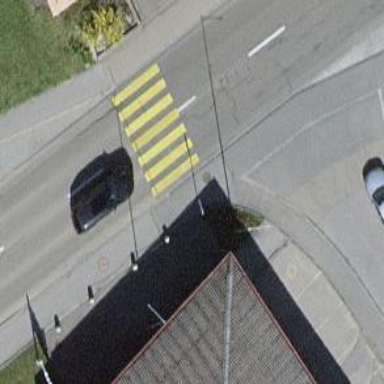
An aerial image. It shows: Marked zebra crossing on the road.